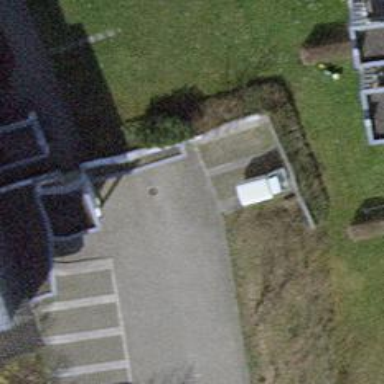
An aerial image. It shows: Service road with paving stones.